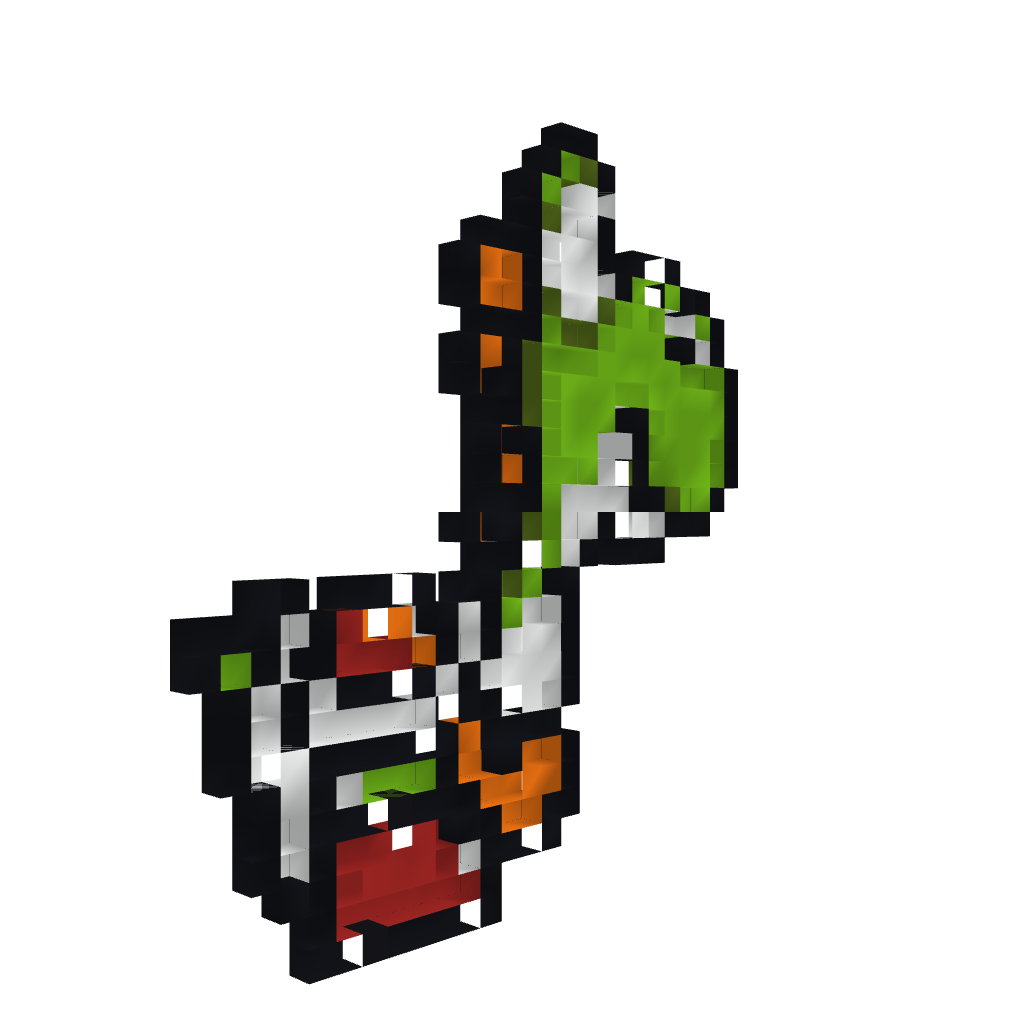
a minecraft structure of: Yoshi